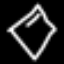
Label: diamond